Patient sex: F
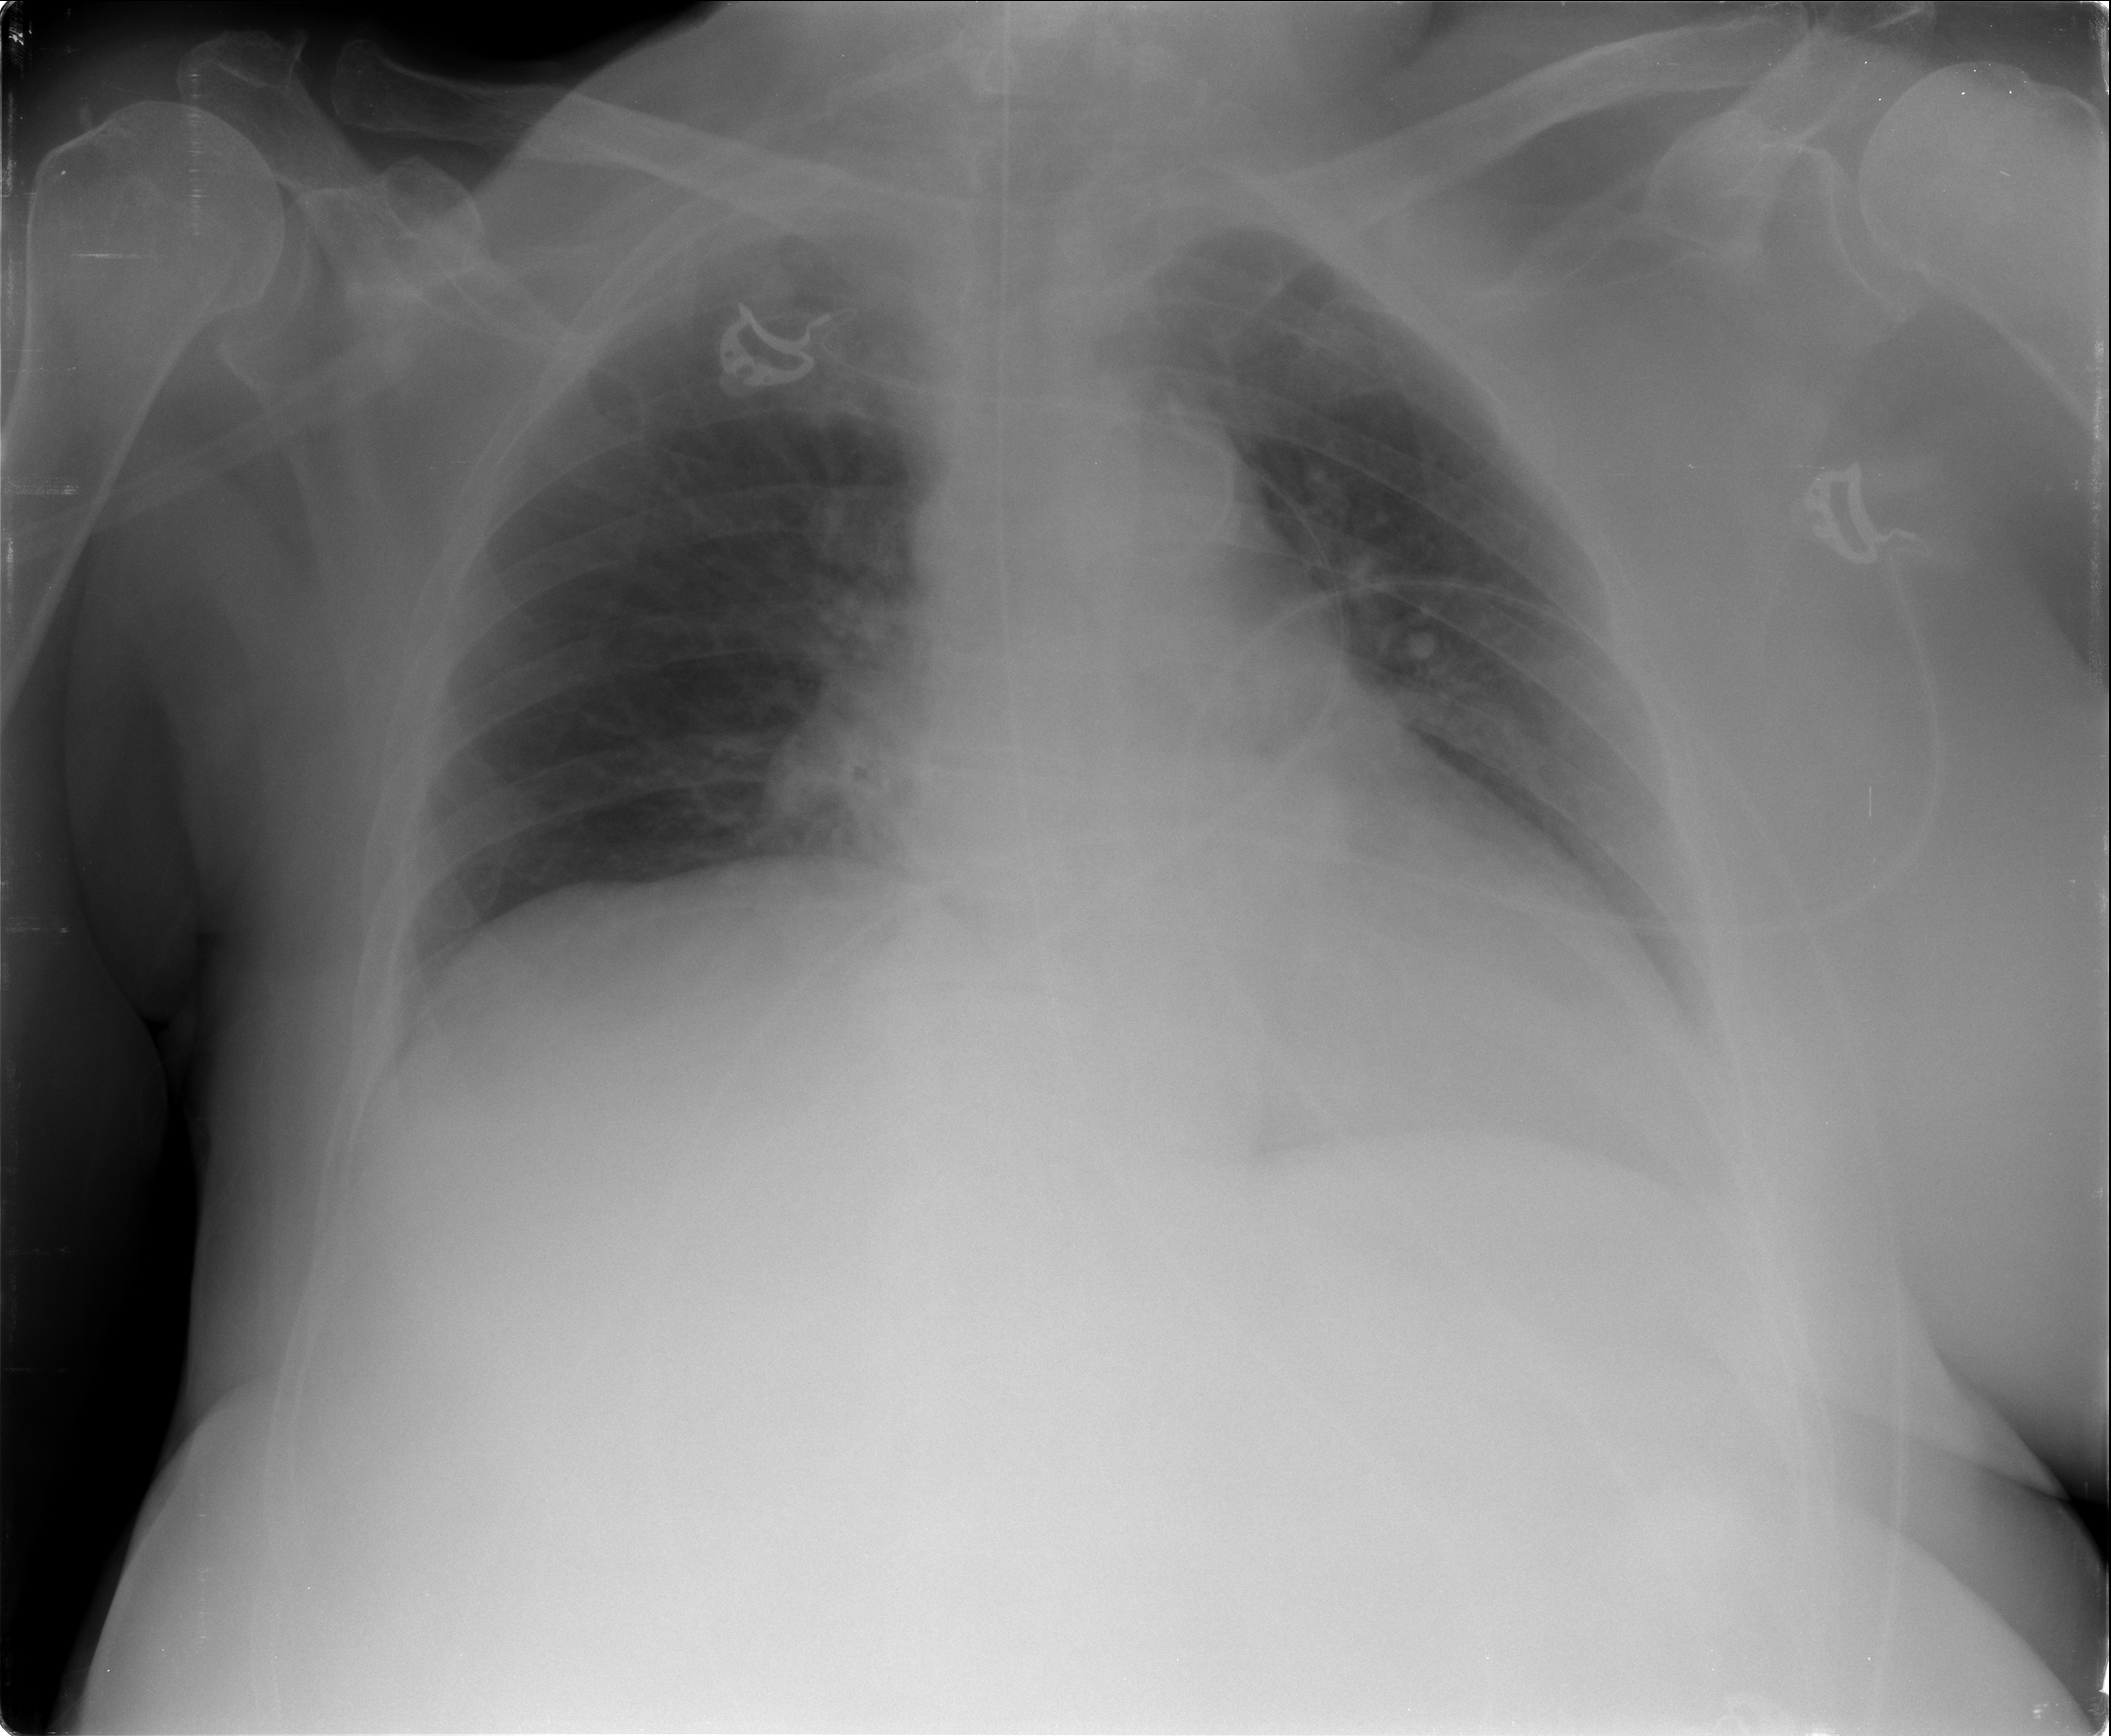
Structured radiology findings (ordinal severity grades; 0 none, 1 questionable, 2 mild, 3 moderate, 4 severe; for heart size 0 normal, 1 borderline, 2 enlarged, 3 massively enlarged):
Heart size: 1
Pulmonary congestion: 2
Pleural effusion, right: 0
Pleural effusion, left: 2
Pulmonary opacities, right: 0
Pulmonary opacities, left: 0
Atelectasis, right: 0
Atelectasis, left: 2